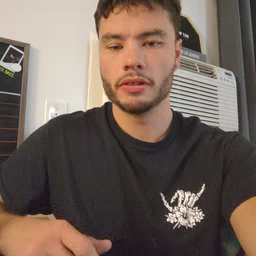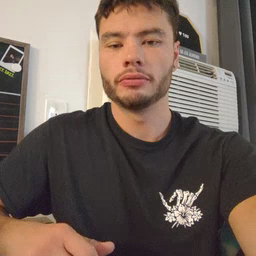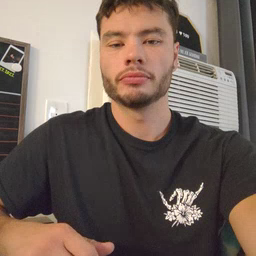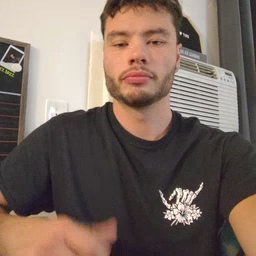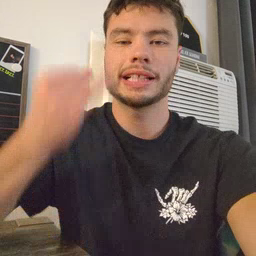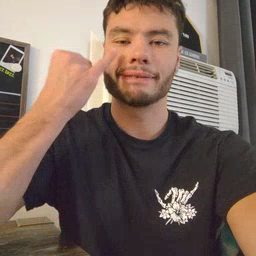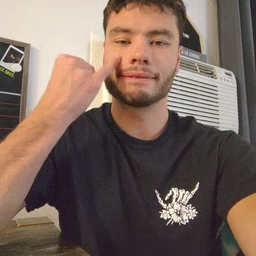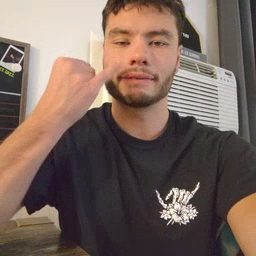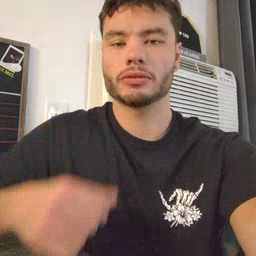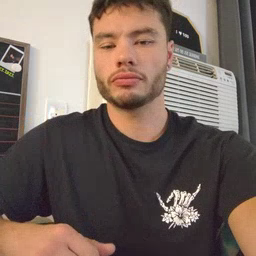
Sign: if